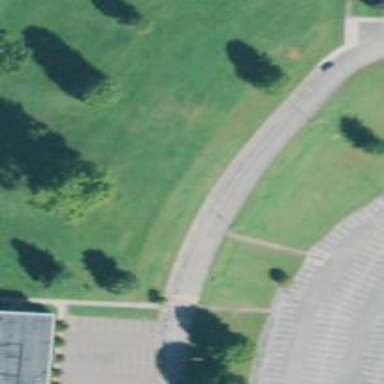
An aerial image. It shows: Footway along the road.